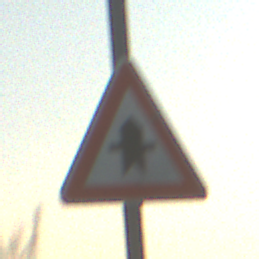
Verkehrszeichen: Vorfahrt
Umgebung: Outdoor, Nature
Tageszeit: SunriseSunset
Wetter: PartlyCloudy
Licht: Natural
Jahreszeit: NotSpecified
Kontrast: HighContrast